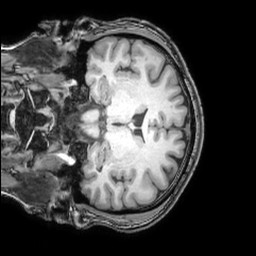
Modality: T1w
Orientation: coronal
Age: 43
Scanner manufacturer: philips
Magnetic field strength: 3 T
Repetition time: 0.007 s
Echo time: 0.003501 s